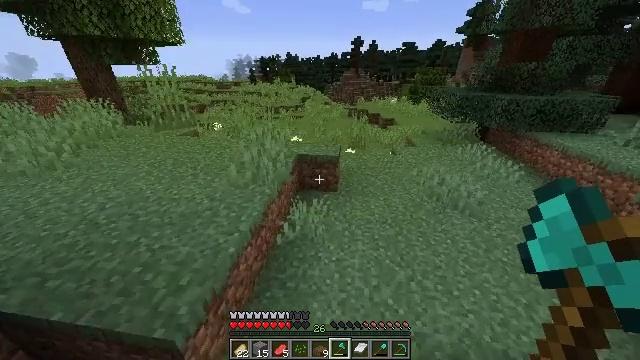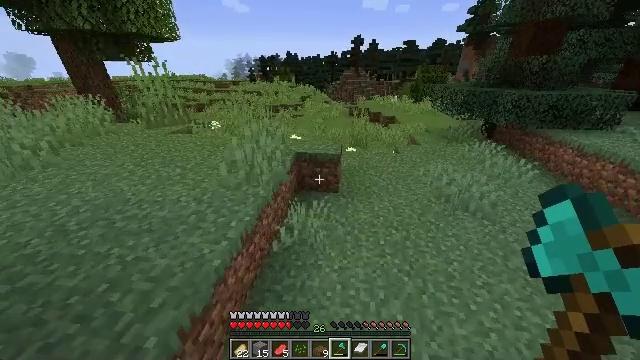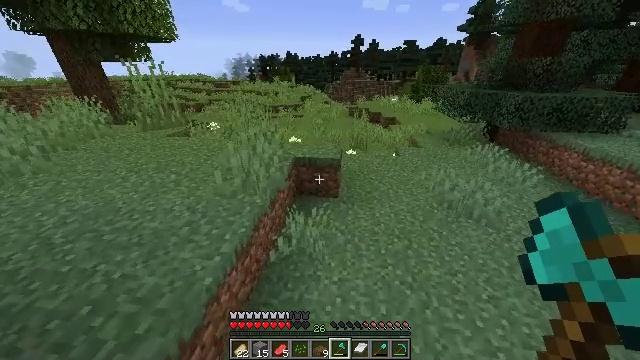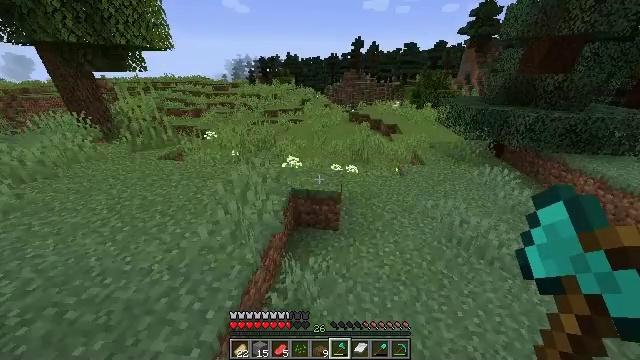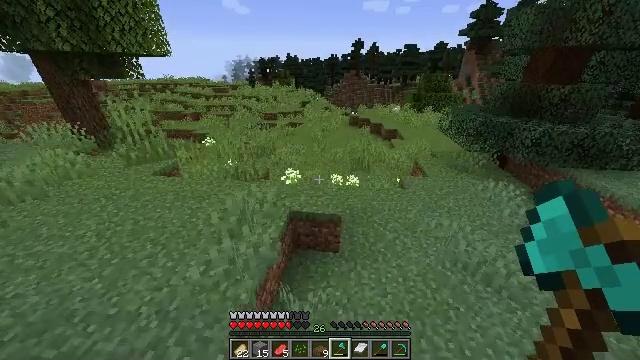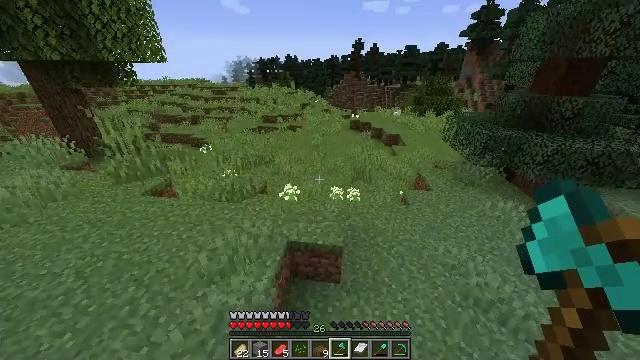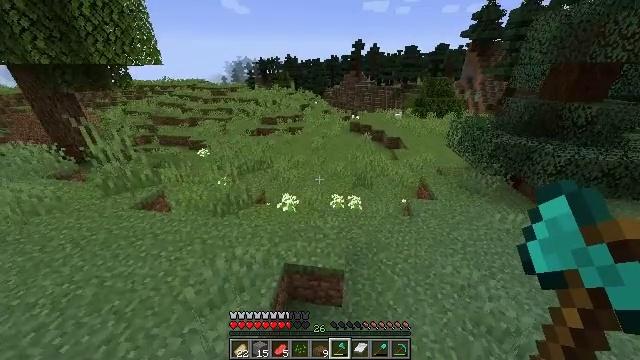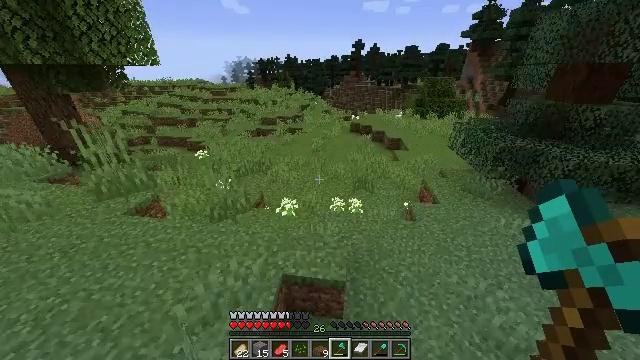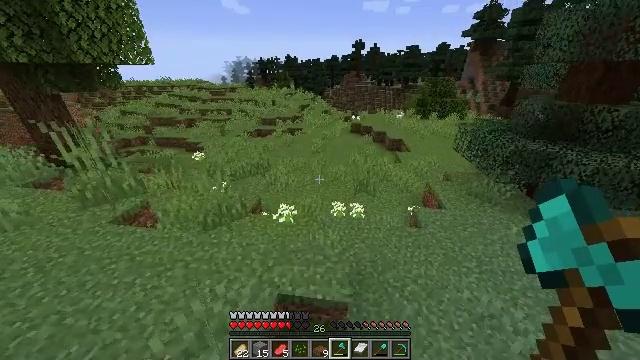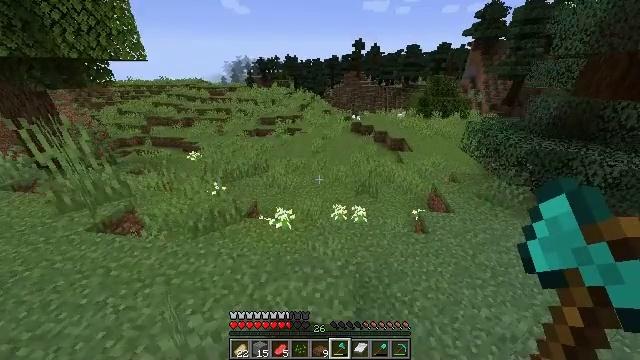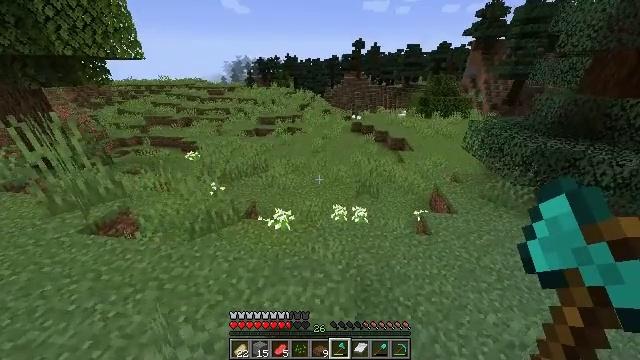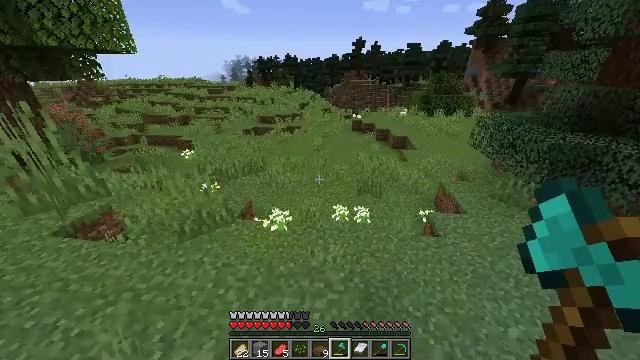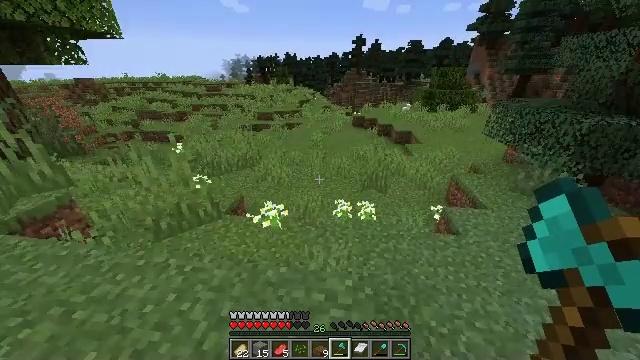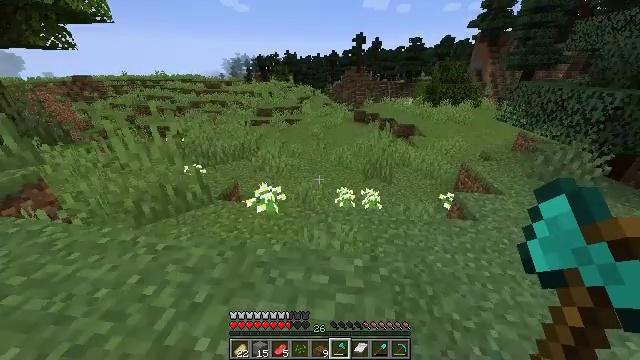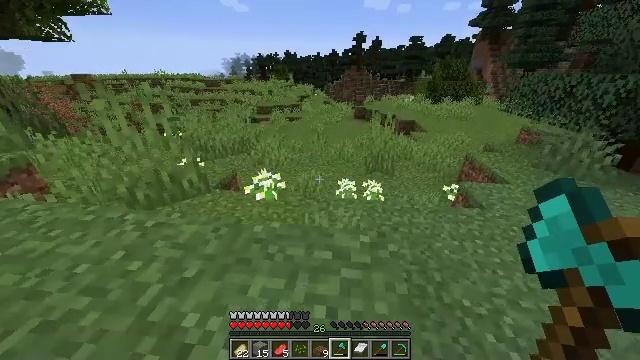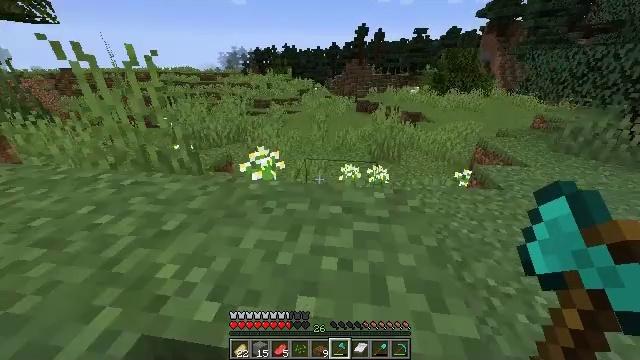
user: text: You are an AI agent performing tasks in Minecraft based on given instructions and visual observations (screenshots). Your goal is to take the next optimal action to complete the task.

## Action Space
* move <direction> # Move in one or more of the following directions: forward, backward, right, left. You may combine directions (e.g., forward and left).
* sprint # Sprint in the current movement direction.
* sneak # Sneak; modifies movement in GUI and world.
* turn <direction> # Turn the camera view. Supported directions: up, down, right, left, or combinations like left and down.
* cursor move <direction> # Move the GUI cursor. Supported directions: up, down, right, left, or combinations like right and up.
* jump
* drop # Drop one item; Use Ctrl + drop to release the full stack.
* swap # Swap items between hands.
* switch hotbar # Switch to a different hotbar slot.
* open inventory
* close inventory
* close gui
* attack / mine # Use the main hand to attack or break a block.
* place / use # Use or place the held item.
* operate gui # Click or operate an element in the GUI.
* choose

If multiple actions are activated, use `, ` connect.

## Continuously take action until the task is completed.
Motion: motion action
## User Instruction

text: Kill the chicken.
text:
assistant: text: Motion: move forward, sprint, jump
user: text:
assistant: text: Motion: move forward, sprint, jump
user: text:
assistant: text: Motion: move forward, sprint, jump
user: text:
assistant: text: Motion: move forward, sprint, jump
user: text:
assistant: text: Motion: move forward, jump
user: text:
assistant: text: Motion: move forward, jump
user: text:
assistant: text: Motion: move forward, jump
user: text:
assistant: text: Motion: move forward, jump
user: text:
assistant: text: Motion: move forward, jump
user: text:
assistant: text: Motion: move forward, jump
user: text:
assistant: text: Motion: move forward, jump
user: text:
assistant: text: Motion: move forward, jump
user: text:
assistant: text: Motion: move forward, sprint, jump
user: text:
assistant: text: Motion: move forward, sprint, jump
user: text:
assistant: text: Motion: move forward, sprint, jump
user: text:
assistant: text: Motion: move forward, sprint, jump
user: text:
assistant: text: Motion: move forward, sprint, jump
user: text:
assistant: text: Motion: move forward, sprint, jump
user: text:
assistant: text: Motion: move forward, jump
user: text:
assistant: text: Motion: move forward, jump
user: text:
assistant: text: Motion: move forward, jump
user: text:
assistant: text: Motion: move forward, turn right, jump
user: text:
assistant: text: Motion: move forward, jump
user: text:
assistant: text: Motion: move forward, sprint, jump
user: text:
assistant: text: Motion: move forward, sprint, jump
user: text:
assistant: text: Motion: move forward, sprint, jump
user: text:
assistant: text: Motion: move forward, sprint, jump
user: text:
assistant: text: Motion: move forward, sprint, turn right, jump
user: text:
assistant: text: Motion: move forward, turn right, jump
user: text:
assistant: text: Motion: move forward, turn right, jump